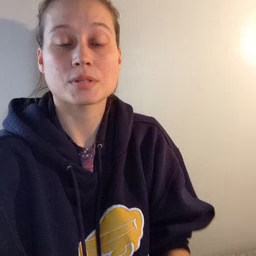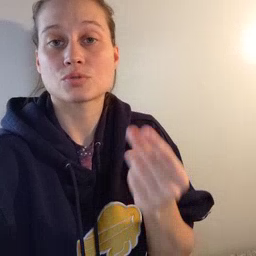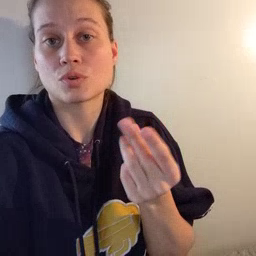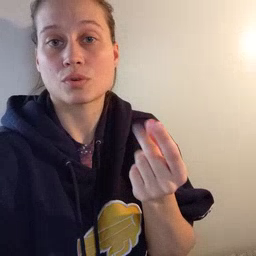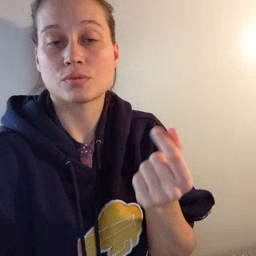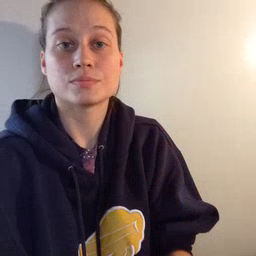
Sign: dog